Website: macys
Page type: payment
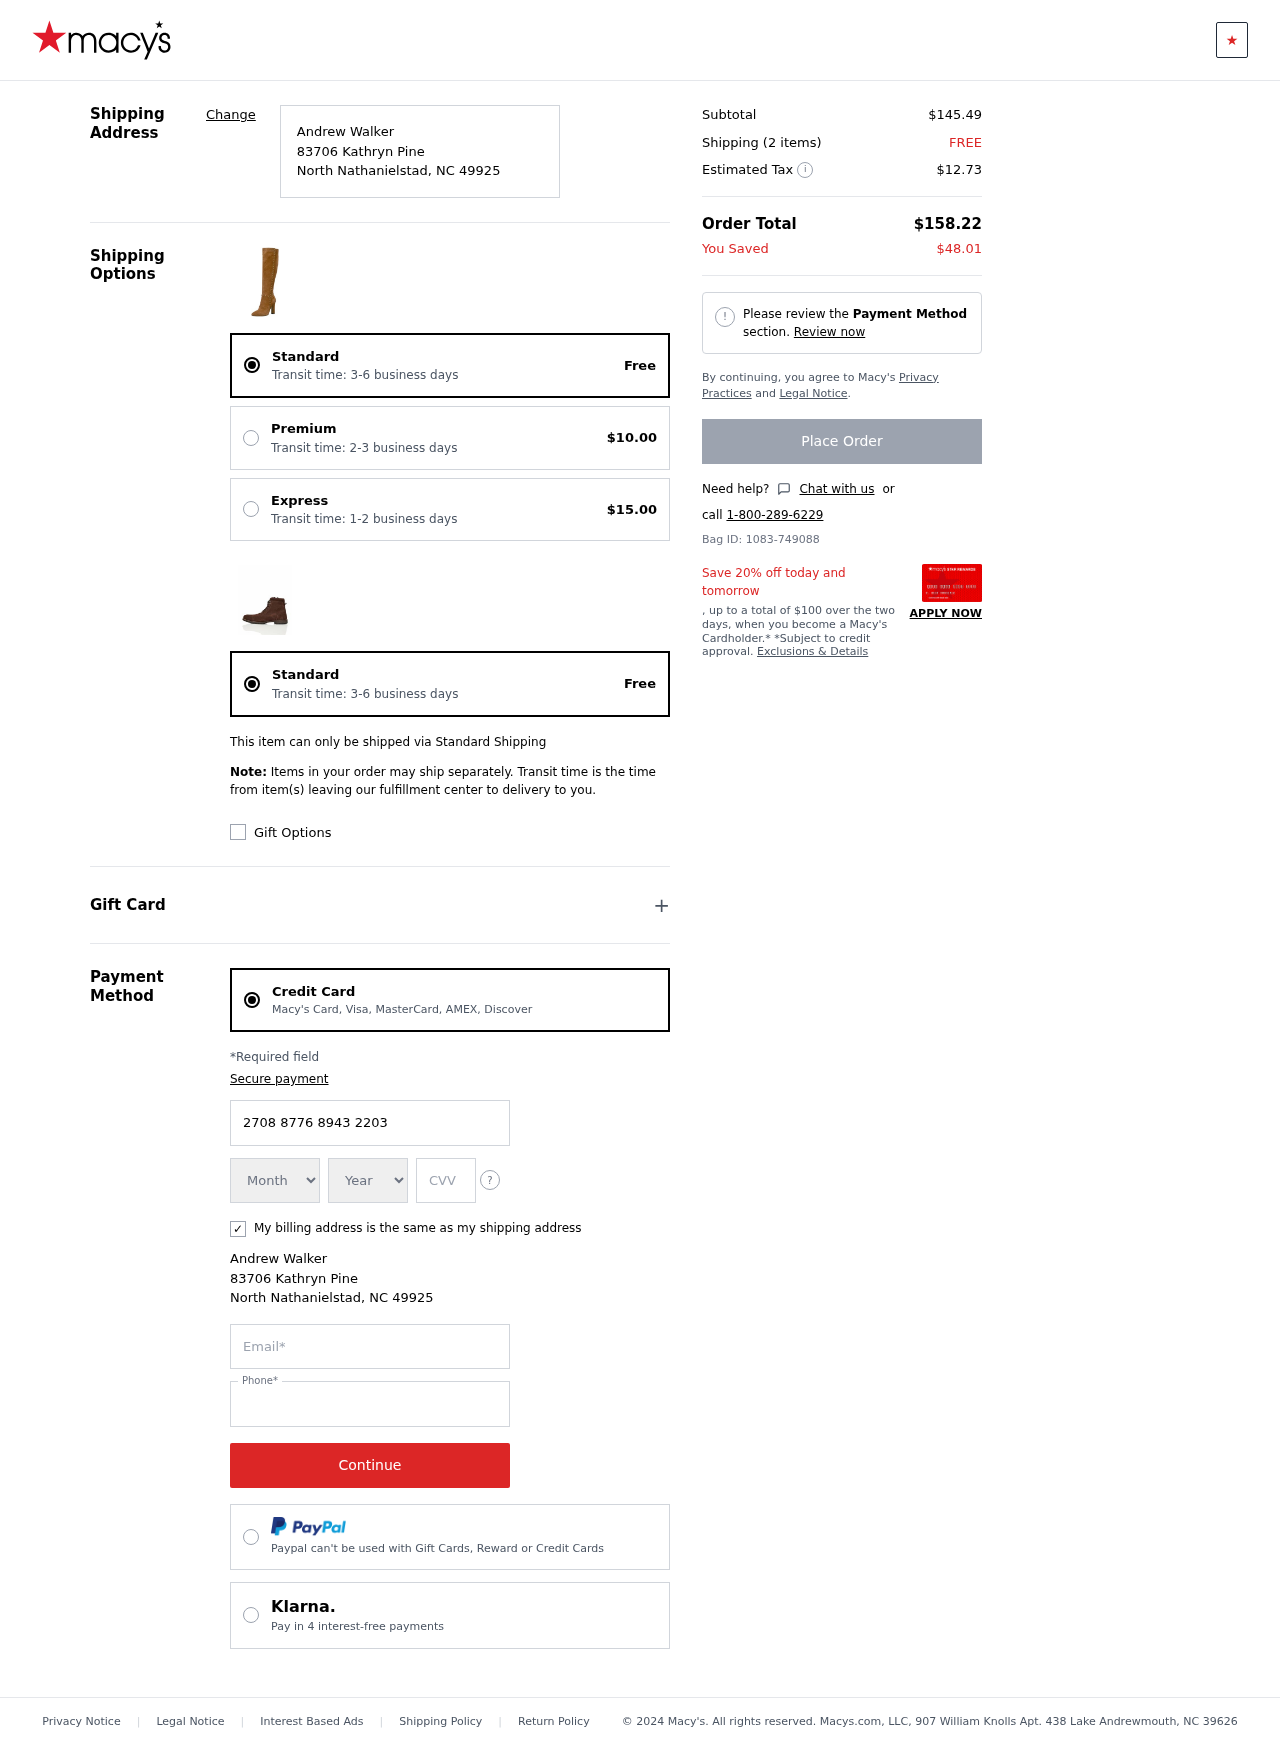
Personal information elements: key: PII_CARD_CVV
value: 562
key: PII_CARD_EXPIRY_MONTH
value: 03
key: PII_CARD_EXPIRY_YEAR
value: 28
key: PII_CARD_NUMBER
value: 2708 8776 8943 2203
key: PII_CITY
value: North Nathanielstad
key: PII_EMAIL
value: andrew_walker@gmail.com
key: PII_FULLNAME
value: Andrew Walker
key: PII_PHONE
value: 9934403990
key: PII_POSTCODE
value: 49925
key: PII_STATE_ABBR
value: NC
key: PII_STREET
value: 83706 Kathryn Pine
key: PII_FULLNAME2
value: Andrew Walker
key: PII_CITY2
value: North Nathanielstad
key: PII_STATE_ABBR2
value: NC
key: PII_POSTCODE_FULL
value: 49925
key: PII_POSTCODE_NUMERIC
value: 49925
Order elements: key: ORDER_DELIVERY_DATE
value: Transit time: 3-6 business days
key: ORDER_SHIPPING_STANDARD
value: Free
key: ORDER_SHIPPING_PREMIUM
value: $10.00
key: ORDER_SHIPPING_EXPRESS
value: $15.00
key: ORDER_DELIVERY_DATE2
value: Transit time: 3-6 business days
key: ORDER_SHIPPING_STANDARD2
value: Free
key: ORDER_SUBTOTAL
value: $145.49
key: ORDER_NUM_ITEMS
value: Shipping (2 items)
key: ORDER_SHIPPING_COST
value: FREE
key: ORDER_TAX
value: $12.73
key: ORDER_TOTAL
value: $158.22
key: ORDER_SAVINGS
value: $48.01
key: ORDER_ID
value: Bag ID: 1083-749088